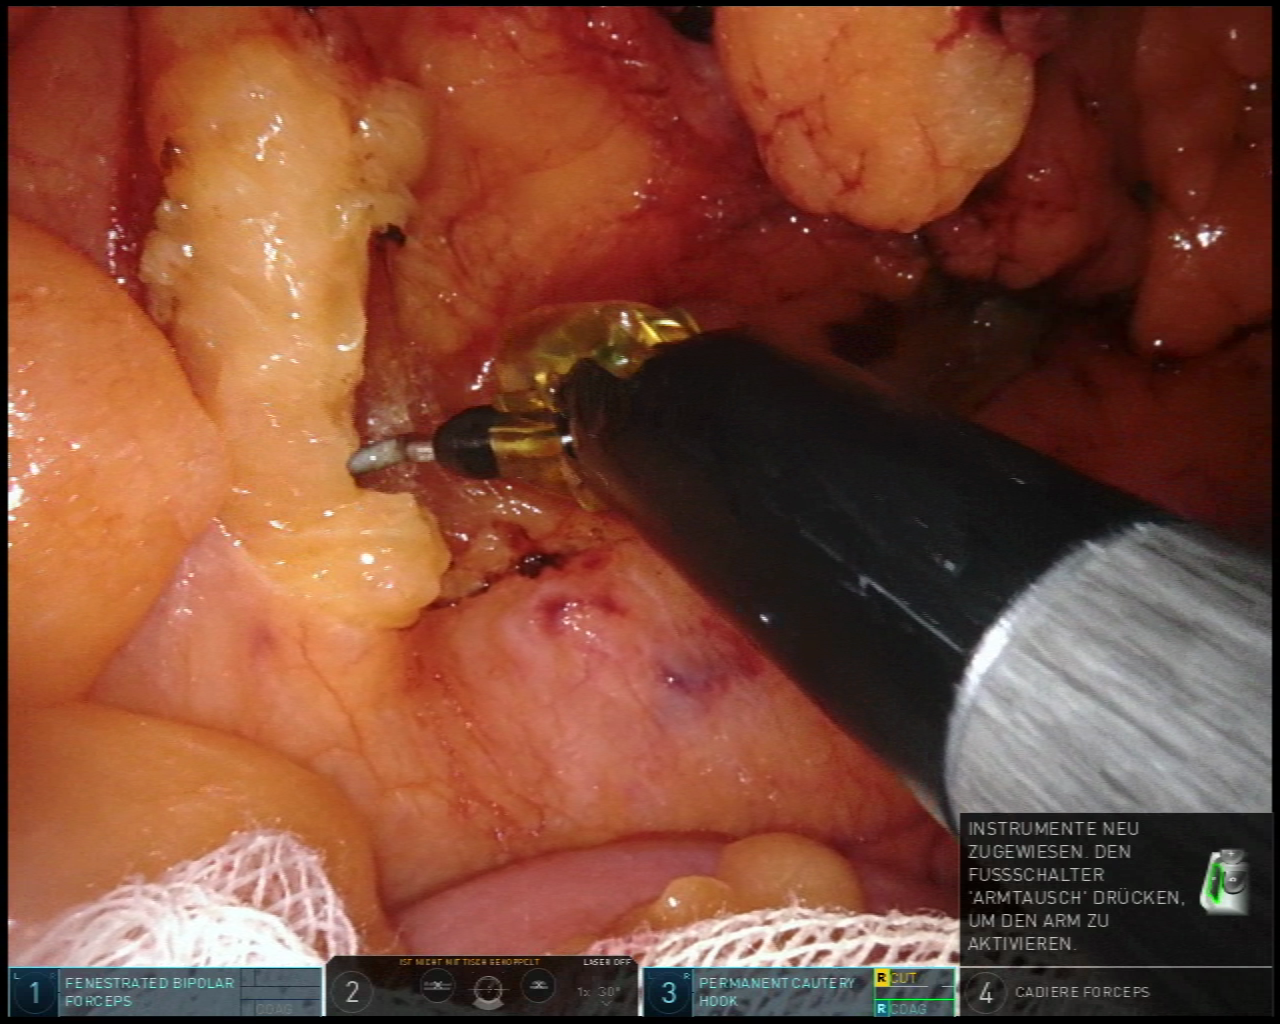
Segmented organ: small_intestine
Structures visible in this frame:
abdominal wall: yes
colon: no
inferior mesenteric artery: no
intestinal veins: no
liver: no
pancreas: no
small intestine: yes
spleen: no
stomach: no
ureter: no
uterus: no
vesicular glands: no